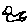
Label: bird